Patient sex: F
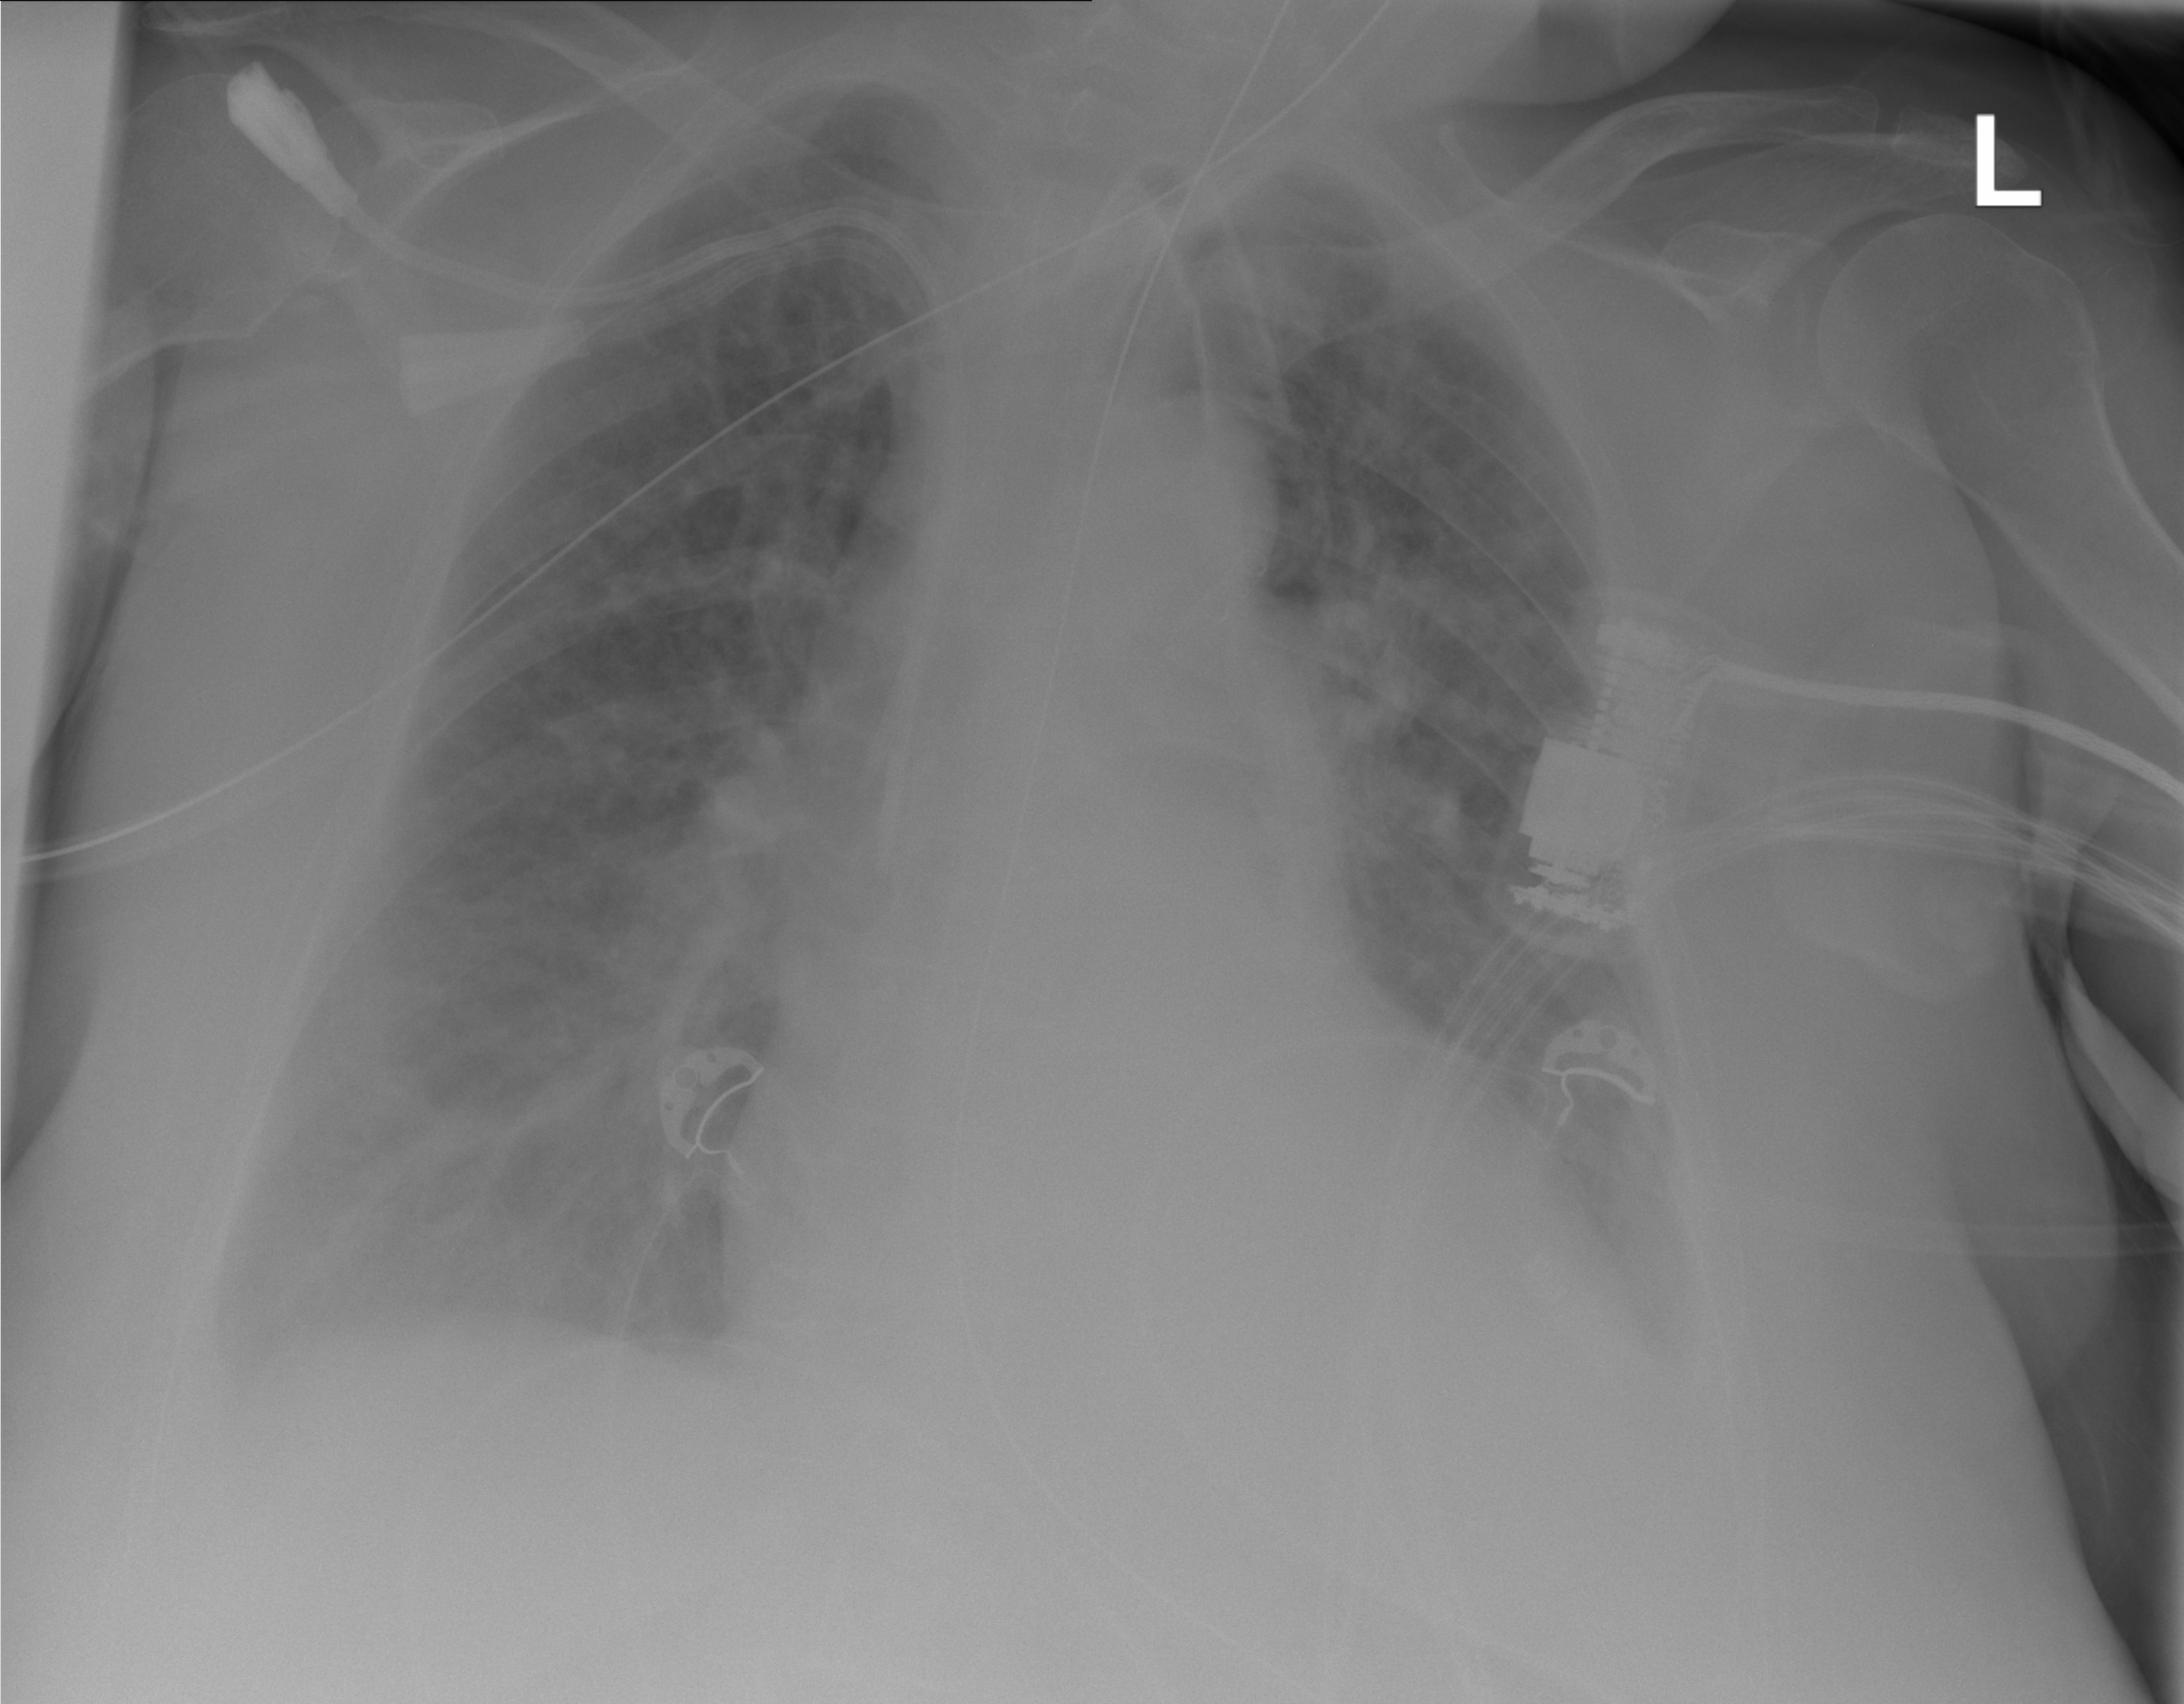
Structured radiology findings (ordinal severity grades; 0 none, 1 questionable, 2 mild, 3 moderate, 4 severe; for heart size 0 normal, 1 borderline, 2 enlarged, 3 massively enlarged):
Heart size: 2
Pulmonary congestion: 2
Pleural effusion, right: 2
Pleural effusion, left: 2
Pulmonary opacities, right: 2
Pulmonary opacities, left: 2
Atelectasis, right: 2
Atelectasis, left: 2